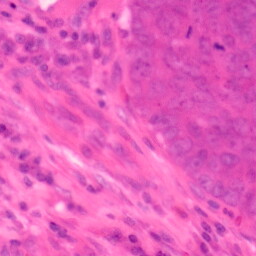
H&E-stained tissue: Colon